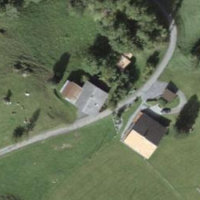
EUNIS habitat code: 24
Species observed at this site:
Vicia sepium